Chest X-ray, AP view. Patient: 62 years old, sex M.
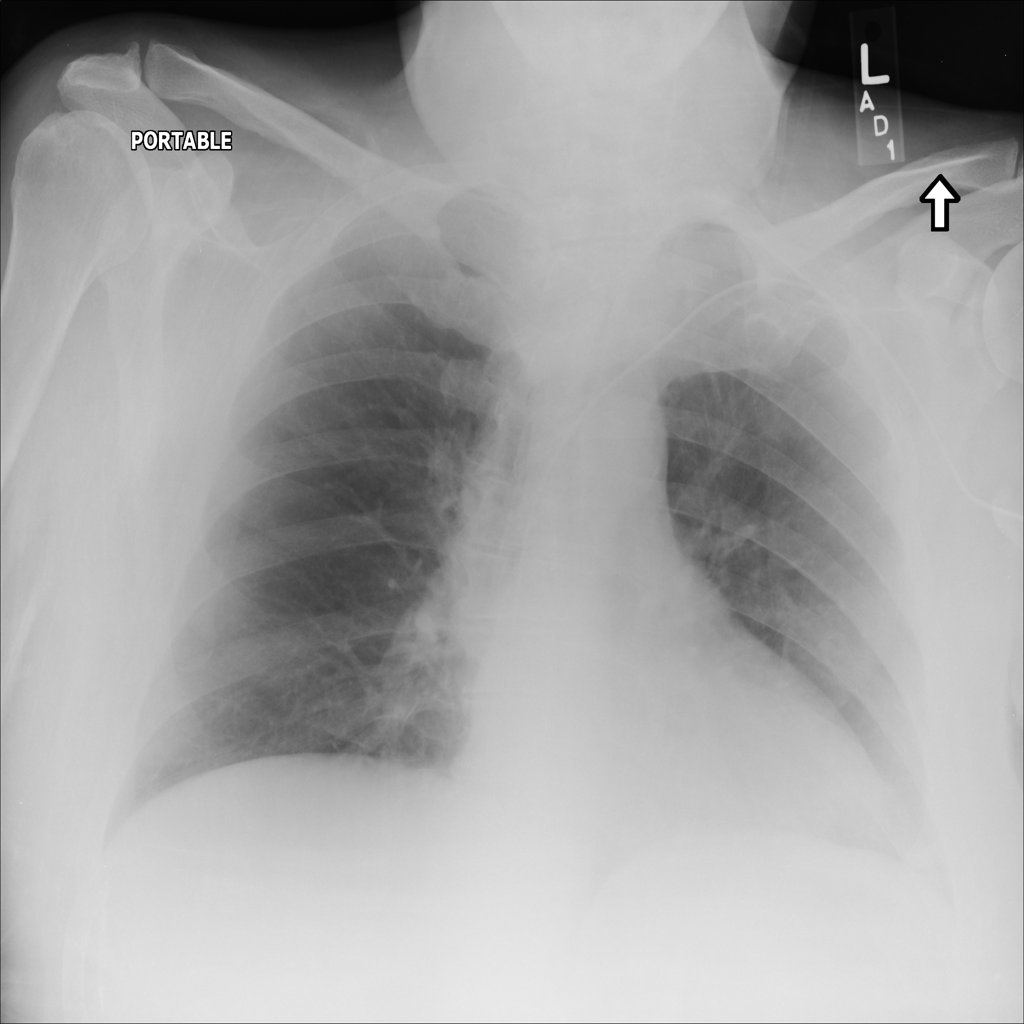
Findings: No Finding